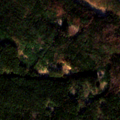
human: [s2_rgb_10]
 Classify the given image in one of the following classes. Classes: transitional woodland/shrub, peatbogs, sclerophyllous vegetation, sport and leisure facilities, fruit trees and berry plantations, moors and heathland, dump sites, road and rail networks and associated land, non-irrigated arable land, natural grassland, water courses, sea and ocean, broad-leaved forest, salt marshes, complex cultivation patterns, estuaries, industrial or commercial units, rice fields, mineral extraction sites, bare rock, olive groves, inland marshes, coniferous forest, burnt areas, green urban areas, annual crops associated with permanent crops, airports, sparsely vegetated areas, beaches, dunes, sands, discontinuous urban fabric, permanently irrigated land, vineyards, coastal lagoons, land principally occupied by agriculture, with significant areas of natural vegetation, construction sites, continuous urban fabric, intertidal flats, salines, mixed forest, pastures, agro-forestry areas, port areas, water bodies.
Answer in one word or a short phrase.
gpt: broad-leaved forest, coniferous forest, mixed forest